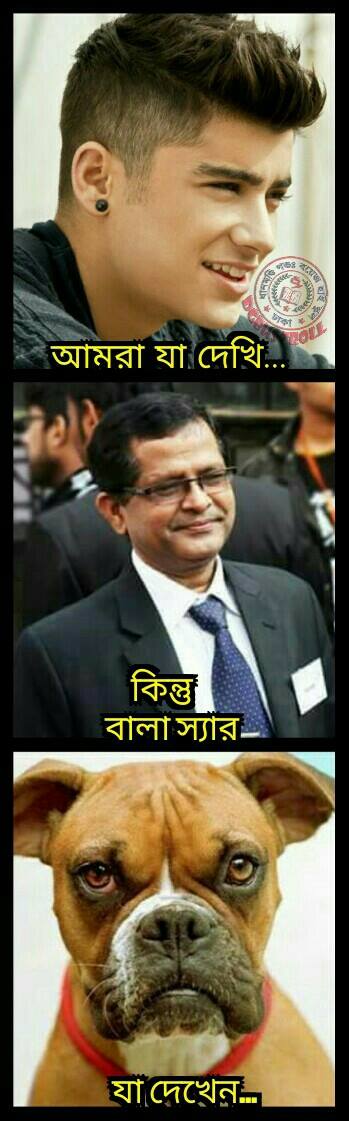
Caption: আমরা যা দেখি ...  কিন্তু বালা স্যার    যা দেখেন
Label: hate